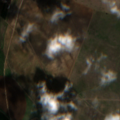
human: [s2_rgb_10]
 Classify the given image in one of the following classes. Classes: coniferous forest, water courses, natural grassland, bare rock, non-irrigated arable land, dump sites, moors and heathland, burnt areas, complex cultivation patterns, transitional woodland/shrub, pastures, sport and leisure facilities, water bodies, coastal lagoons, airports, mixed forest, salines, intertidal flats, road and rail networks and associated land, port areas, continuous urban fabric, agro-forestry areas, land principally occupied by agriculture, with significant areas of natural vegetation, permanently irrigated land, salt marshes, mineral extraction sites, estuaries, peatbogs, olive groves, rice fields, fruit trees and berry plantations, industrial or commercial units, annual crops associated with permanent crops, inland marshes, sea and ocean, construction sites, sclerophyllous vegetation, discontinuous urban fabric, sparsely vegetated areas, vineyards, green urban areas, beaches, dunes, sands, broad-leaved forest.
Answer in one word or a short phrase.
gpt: non-irrigated arable land, permanently irrigated land, complex cultivation patterns